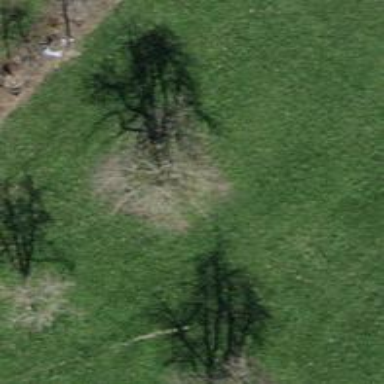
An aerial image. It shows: Beautiful tree in nature.